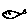
Label: fish